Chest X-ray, PA view. Patient: 31 years old, sex M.
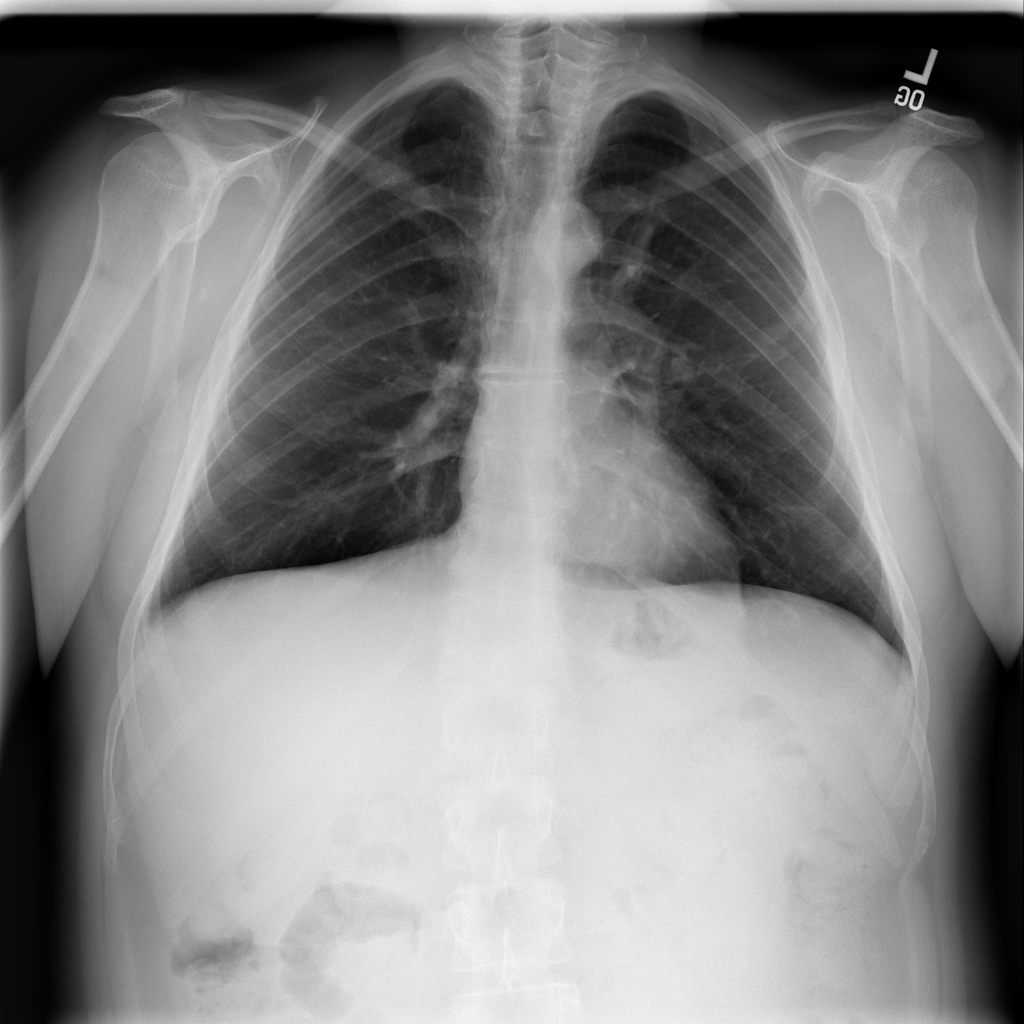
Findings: Infiltration